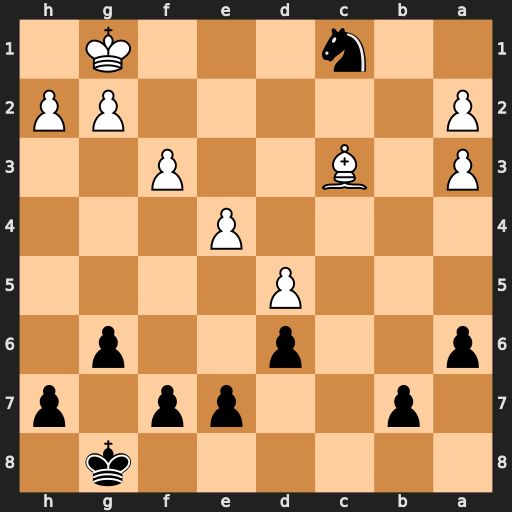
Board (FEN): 6k1/1p2pp1p/p2p2p1/3P4/4P3/P1B2P2/P5PP/2n3K1
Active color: b
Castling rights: -
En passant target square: -
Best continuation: Ne2+ Kf1 Nxc3